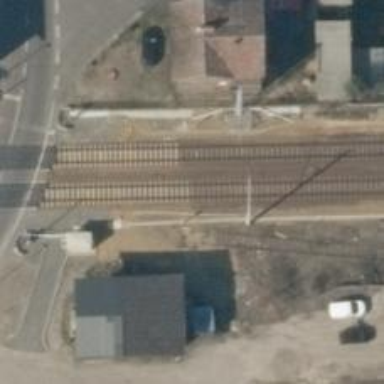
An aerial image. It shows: Railway signal.